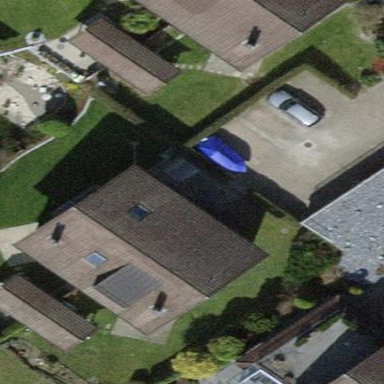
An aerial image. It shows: Semi-detached house.